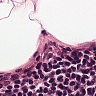
Metastatic tissue present: no